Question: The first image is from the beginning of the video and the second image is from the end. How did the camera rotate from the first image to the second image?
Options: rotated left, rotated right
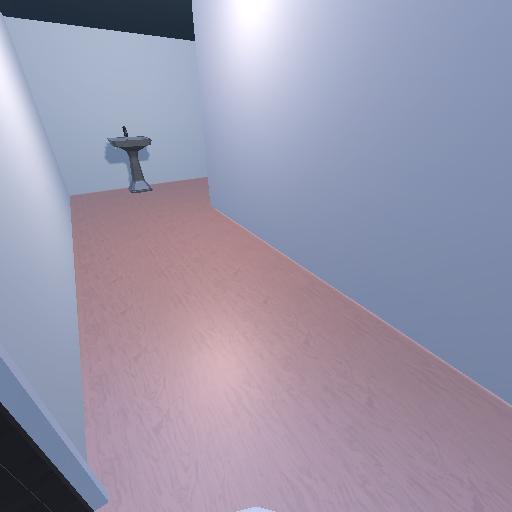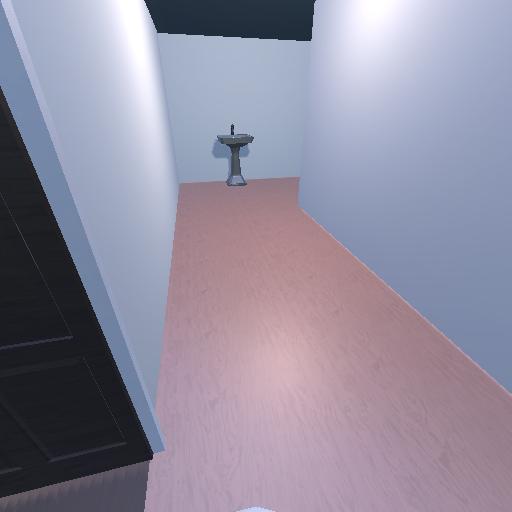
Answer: rotated left